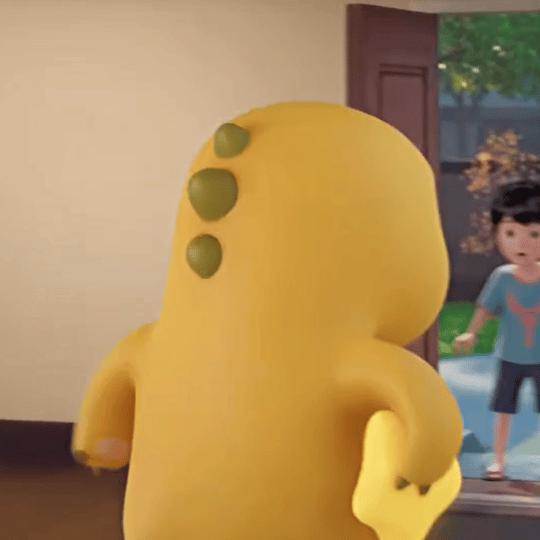
Label: nailong